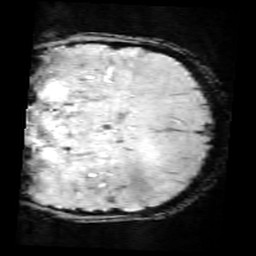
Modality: SWI
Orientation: coronal
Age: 12
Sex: male
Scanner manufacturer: siemens
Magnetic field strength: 3 T
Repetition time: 0.027 s
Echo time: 0.02 s